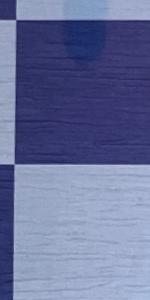
Label: Empty